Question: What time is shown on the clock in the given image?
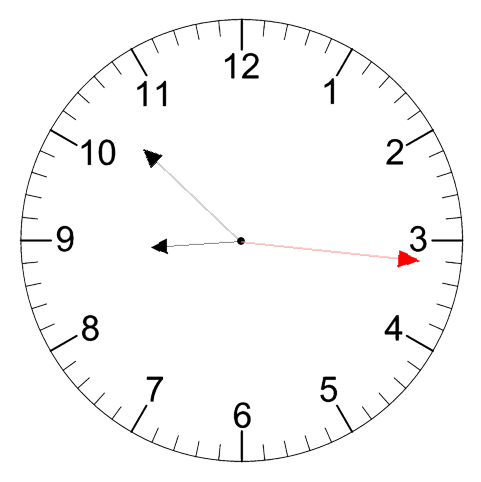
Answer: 08:52:16